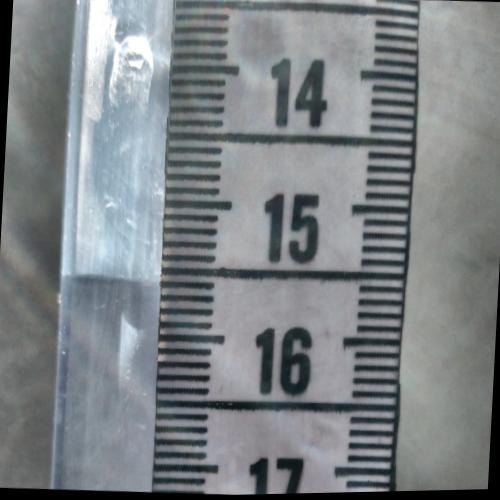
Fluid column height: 15.6 cm